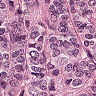
Metastatic tissue present: yes